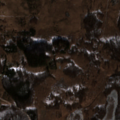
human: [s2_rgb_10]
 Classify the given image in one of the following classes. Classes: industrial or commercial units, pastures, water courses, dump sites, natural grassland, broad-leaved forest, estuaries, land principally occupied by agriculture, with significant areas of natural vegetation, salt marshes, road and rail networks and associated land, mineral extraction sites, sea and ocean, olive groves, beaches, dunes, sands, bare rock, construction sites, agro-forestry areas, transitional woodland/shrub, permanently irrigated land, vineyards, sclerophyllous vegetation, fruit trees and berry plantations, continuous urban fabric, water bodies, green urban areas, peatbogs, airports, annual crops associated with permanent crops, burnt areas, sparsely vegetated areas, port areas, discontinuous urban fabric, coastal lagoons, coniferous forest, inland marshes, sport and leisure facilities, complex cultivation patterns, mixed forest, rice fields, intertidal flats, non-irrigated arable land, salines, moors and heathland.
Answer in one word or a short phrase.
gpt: pastures, complex cultivation patterns, land principally occupied by agriculture, with significant areas of natural vegetation, broad-leaved forest, mixed forest